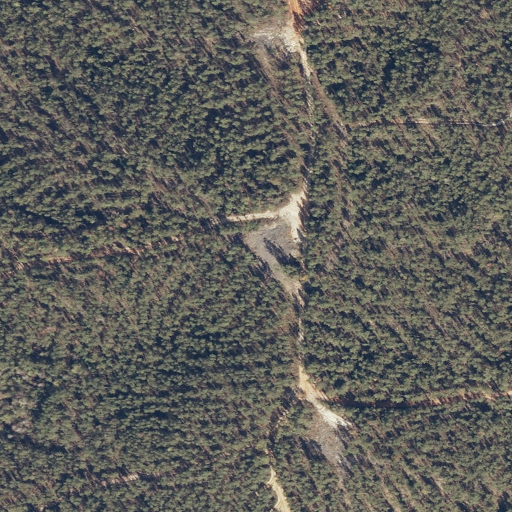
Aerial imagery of mountain in Alabama named Owl Hill containing evergreen forest, open development, and low intensity development